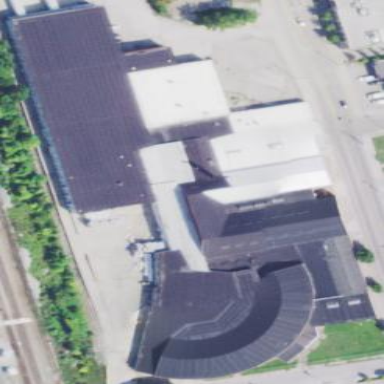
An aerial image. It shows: Manufacturing building.